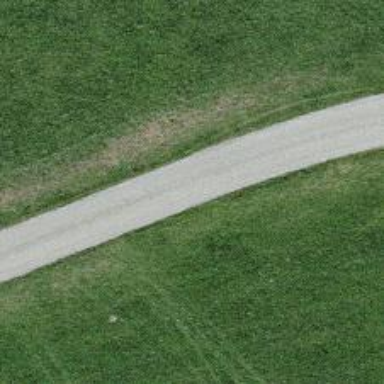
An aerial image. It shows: Residential road.